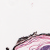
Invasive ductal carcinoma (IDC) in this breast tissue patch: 0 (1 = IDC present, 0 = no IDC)